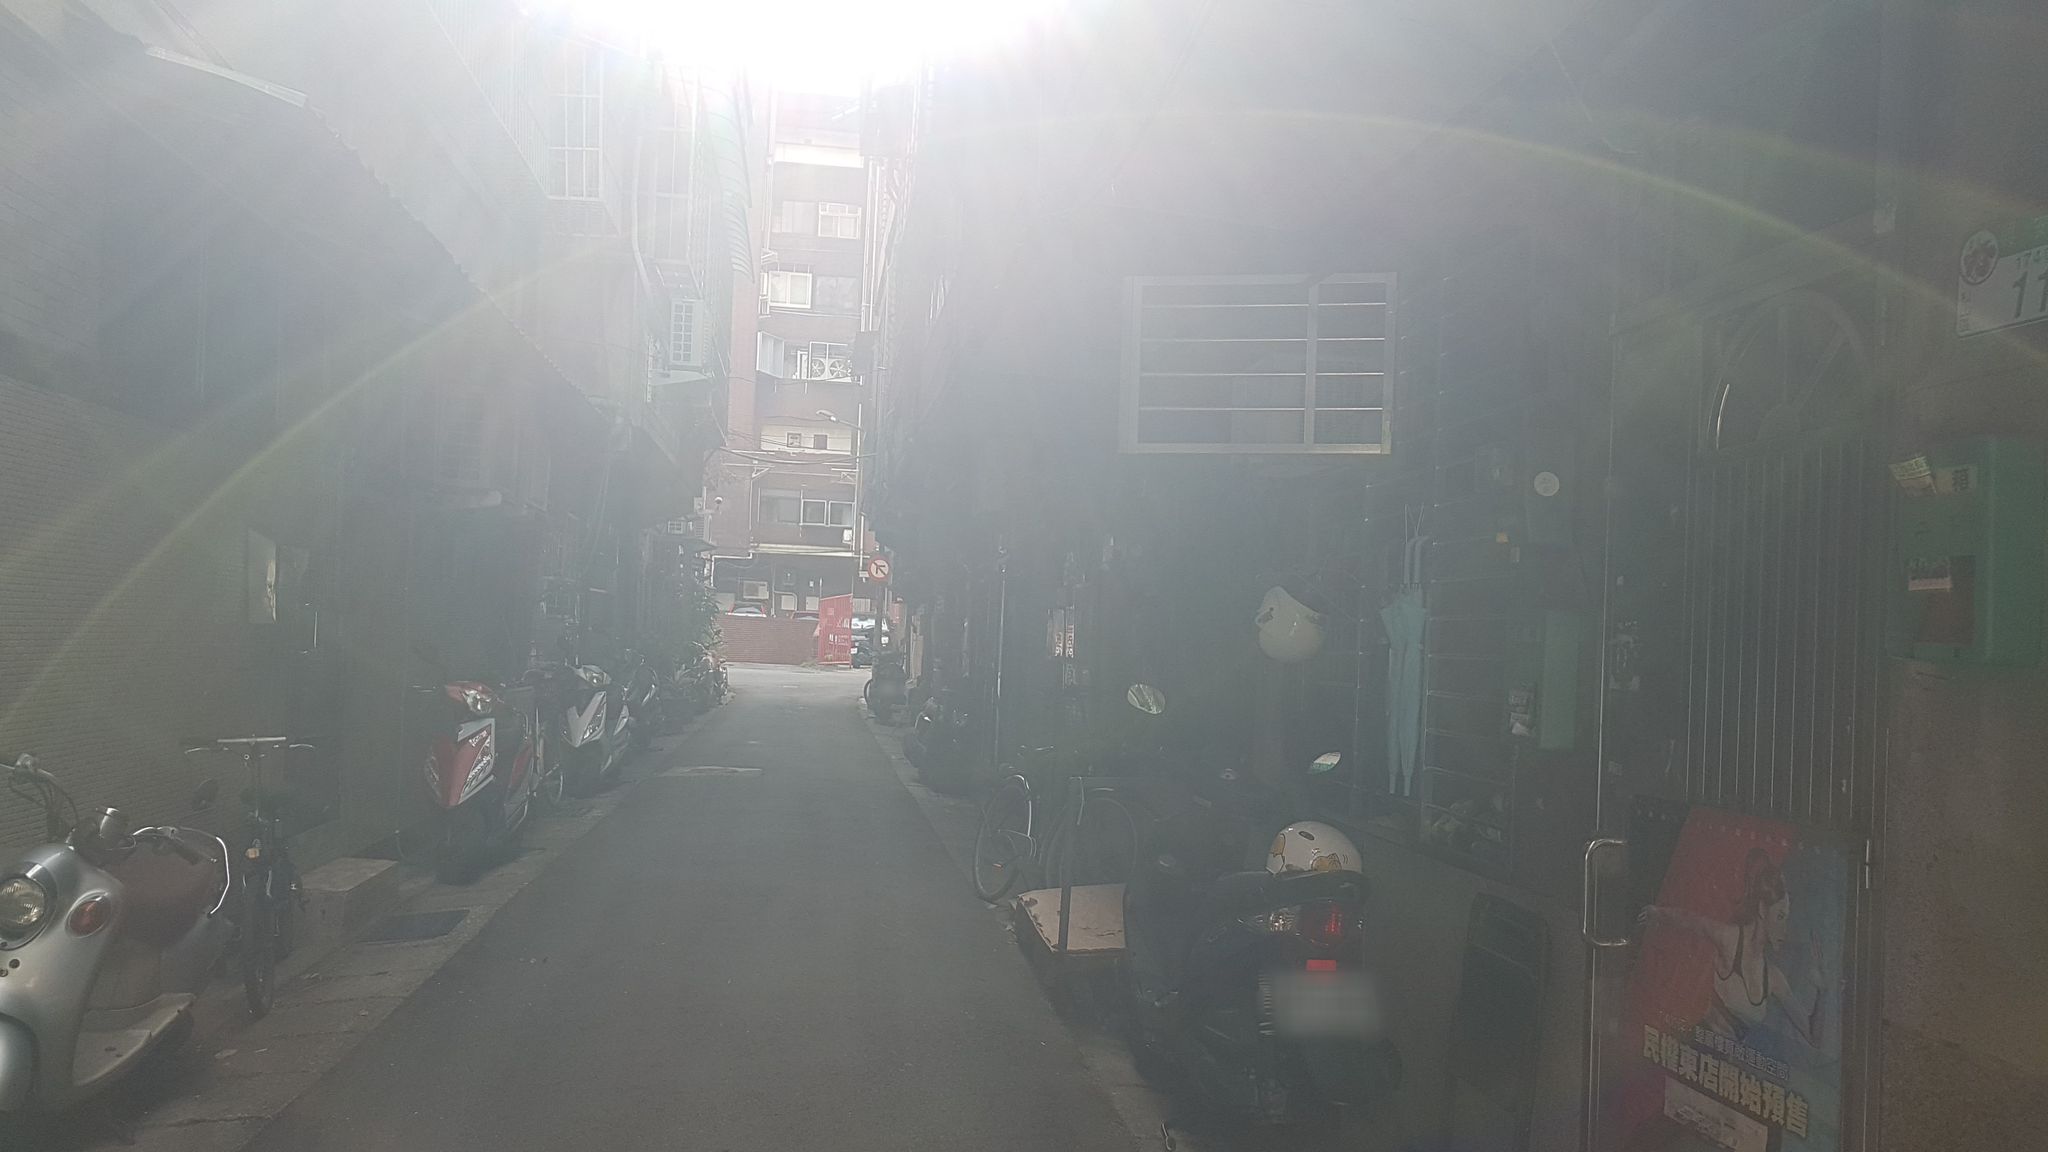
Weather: clear
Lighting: day
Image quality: slightly poor
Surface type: driving surface
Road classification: service, footway
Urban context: urban centre
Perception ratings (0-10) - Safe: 4.01, Lively: 5.84, Beautiful: 7.45, Boring: 6.51, Depressing: 6.78, Wealthy: 2.51